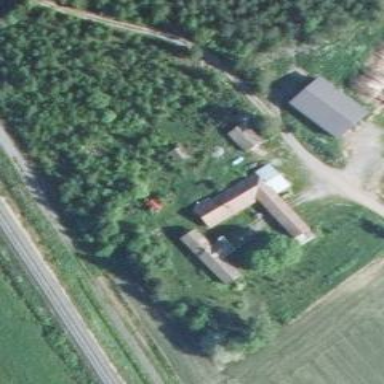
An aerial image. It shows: Farmyard area.